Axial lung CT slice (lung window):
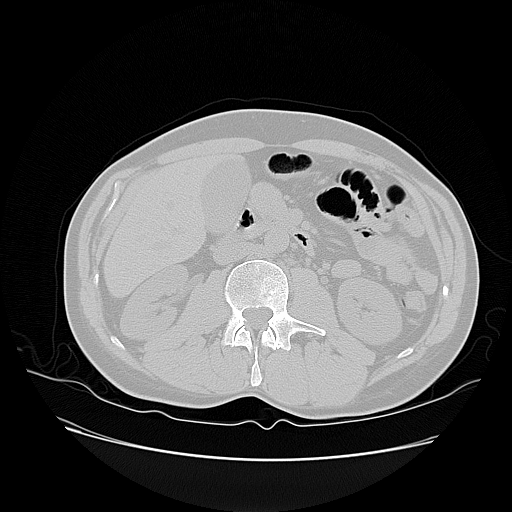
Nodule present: no